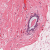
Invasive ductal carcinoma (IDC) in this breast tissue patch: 0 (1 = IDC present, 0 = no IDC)